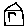
Label: house